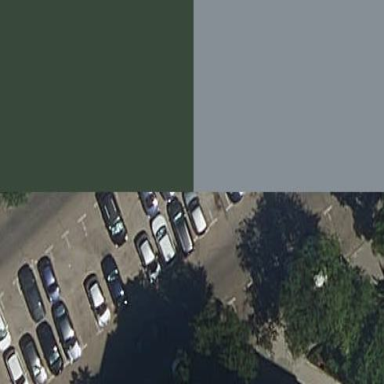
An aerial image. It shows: Parking area with surface.